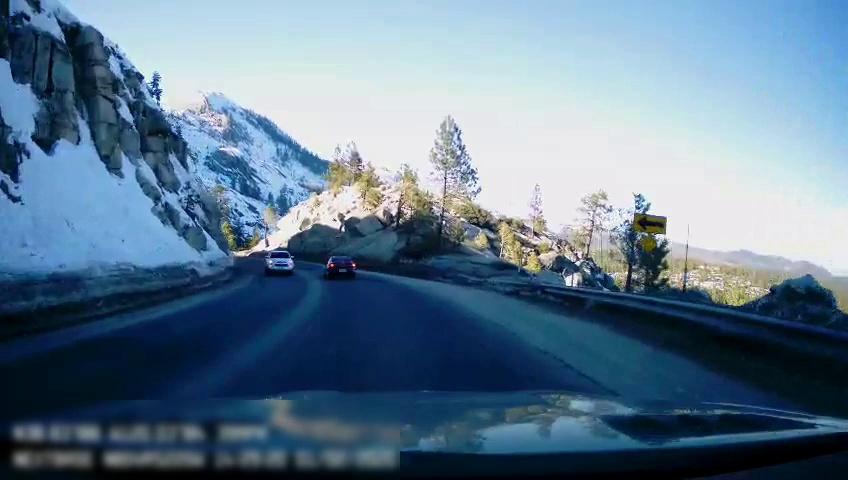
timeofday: Day
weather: Sunny
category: Drivable Space
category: Vehicles | SUV
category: Vehicles | Car
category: Lanes | Opposite Lane
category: Lanes | Opposite Lane
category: Lanes | Current Lane
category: Traffic | Signs
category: Traffic | Signs